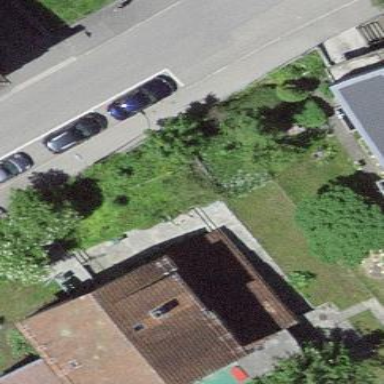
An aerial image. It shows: Residential building with flat roof.